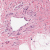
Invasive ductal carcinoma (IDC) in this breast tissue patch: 0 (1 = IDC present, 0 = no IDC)